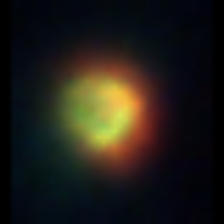
Taxon: NanoPlankton
Group: Other